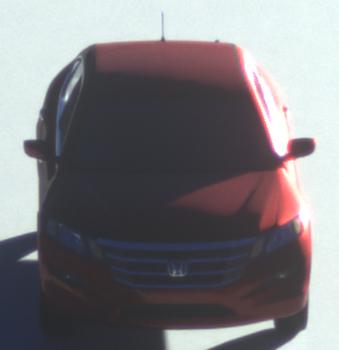
Make: Honda
Model: Crosstour
Detailed model: -
Model produced from: 2009
Model produced until: 2012
Doors: 4
Color: red
Road condition: dry road
Daytime: sunrise or sunset
Contrast: high contrast